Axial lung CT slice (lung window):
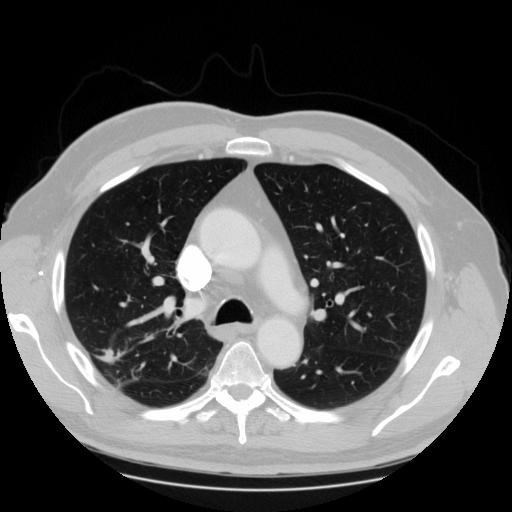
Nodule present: yes
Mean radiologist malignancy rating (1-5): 4